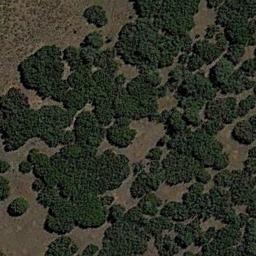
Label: chaparral